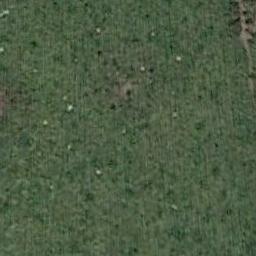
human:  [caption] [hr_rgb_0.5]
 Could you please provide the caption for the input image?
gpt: The meadow is dense but uneven .

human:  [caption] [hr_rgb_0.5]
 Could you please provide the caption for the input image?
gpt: This meadow has dense lower grasses and some taller grasses and some white wild flowers are also on the meadow .

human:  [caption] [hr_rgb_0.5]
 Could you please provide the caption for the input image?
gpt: A large lush green meadow covered with green grass .

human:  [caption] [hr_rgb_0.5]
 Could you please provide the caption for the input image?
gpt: There are four yellow lines on the grass .

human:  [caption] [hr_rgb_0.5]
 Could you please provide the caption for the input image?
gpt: A dense meadow with many green grass .